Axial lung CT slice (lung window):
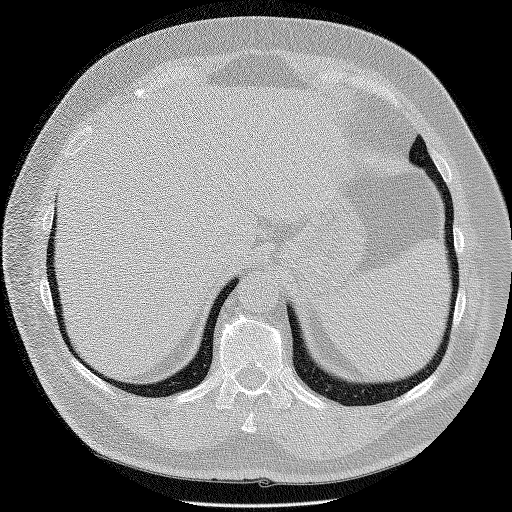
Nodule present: no